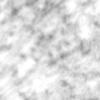
Label: no_change